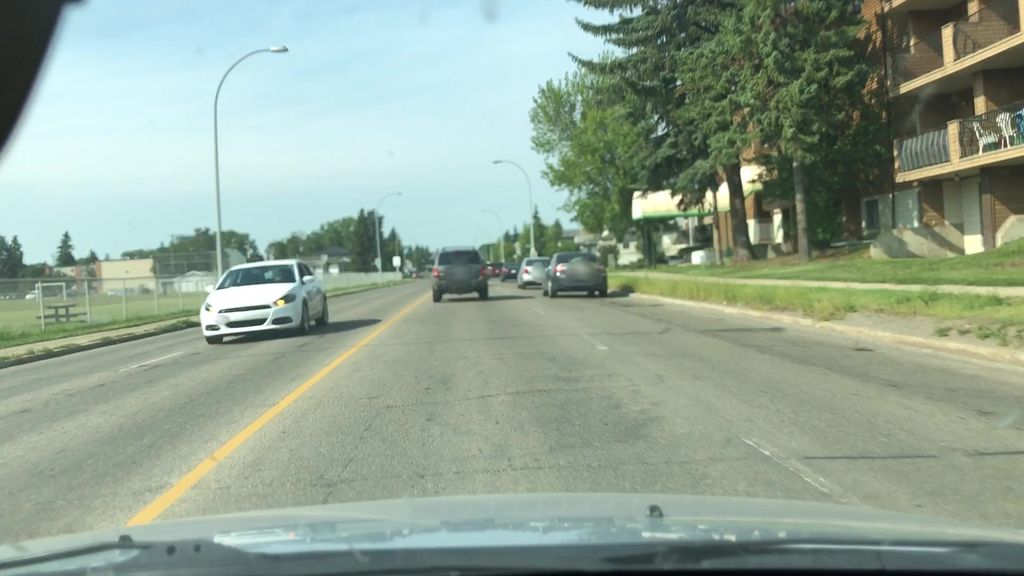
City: edmonton